Interaction volume radius: 10 \u00c5
Interaction volume height: 10 \u00c5
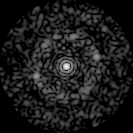
Disorder parameter: 0.8378